Aerial crown-view tile of a tropical tree (Barro Colorado Island, Panama), acquired 20240611:
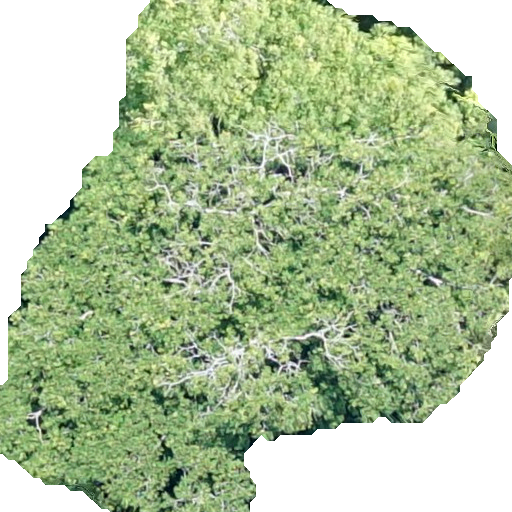
Species: Dipteryx oleifera
GBIF accepted scientific name: Dipteryx oleifera
Crown area: 314.865 m²